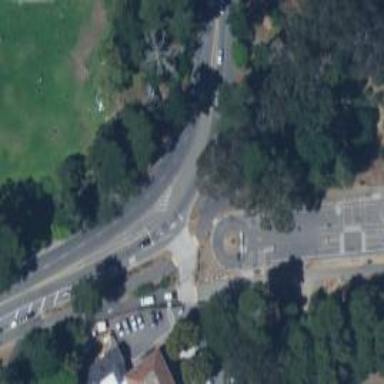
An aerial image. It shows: Turning loop on the road.